Question: I'd like to create a groupable table header with a filter row below the header.
I guess the straightforward approach would be to include the filter components in the header. The problem is that the components aren't editable.
I searched, but didn't find a good or working approach. The best and working solution I found so far regarding filter components was putting them outside of the table. But when you have a grouped table that just looks and feels ugly. They must be below the header. Putting the filter components in the footer isn't an option either.
I used the groupable table header code form <URL> and added a filter component.
The problem is now that when I click on the components, I can't access them. Instead the row sorting is triggered. Even adding a mouse listener to the textfield doesn't help.
Does anyone know how to make the textfields in the table header editable? Or does anyone have a better approach about placing a table filter below the table header?
The code so far:
FilterHeader.java
'''
import java.awt.BorderLayout;
import java.awt.Color;
import java.awt.Dimension;
import java.awt.event.MouseAdapter;
import java.awt.event.MouseEvent;
import javax.swing.JComboBox;
import javax.swing.JLabel;
import javax.swing.JPanel;
import javax.swing.JTable;
import javax.swing.JTextField;
import javax.swing.UIManager;
import javax.swing.border.EmptyBorder;
public class FilterHeader extends JPanel {
public FilterHeader( JTable table, Object value, int columnIndex) {
setLayout( new BorderLayout());
// header
JLabel header = new JLabel();
header.setForeground(table.getTableHeader().getForeground());
header.setBackground(table.getTableHeader().getBackground());
header.setFont(table.getTableHeader().getFont());
header.setHorizontalAlignment(JLabel.CENTER);
header.setText(value.toString());
header.setBorder(UIManager.getBorder("TableHeader.cellBorder"));
add( header, BorderLayout.CENTER);
// append filter components to header
if( columnIndex == 3) {
JComboBox cb = new JComboBox();
cb.setBackground(Color.yellow);
cb.setBorder(UIManager.getBorder("TableHeader.cellBorder"));
cb.setBorder(new EmptyBorder(0, 0, 0, 0));
cb.setForeground(table.getTableHeader().getForeground());
cb.setPreferredSize(new Dimension(0,table.getRowHeight() + 4));
add( cb, BorderLayout.SOUTH);
} else {
JTextField tf = new JTextField( "enter filtertext");
tf.setBackground(Color.yellow);
tf.setBorder(UIManager.getBorder("TableHeader.cellBorder"));
tf.setForeground(table.getTableHeader().getForeground());
tf.setHorizontalAlignment(JLabel.CENTER);
add( tf, BorderLayout.SOUTH);
tf.addMouseListener(new MouseAdapter() {
@Override
public void mouseClicked(MouseEvent e) {
System.out.println("textfield clicked"); // doesn't work
}
});
}
}
}
'''
ColumnGroup.java
'''
import java.awt.Component;
import java.awt.Dimension;
import java.util.ArrayList;
import java.util.Collections;
import java.util.List;
import javax.swing.JTable;
import javax.swing.table.TableCellRenderer;
import javax.swing.table.TableColumn;
public class ColumnGroup {
protected TableCellRenderer renderer;
protected List<TableColumn> columns;
protected List<ColumnGroup> groups;
protected String text;
protected int margin = 0;
public ColumnGroup(String text) {
this(text, null);
}
public ColumnGroup(String text, TableCellRenderer renderer) {
this.text = text;
this.renderer = renderer;
this.columns = new ArrayList<TableColumn>();
this.groups = new ArrayList<ColumnGroup>();
}
public void add(TableColumn column) {
columns.add(column);
}
public void add(ColumnGroup group) {
groups.add(group);
}
/**
* @param column
* TableColumn
*/
public List<ColumnGroup> getColumnGroups(TableColumn column) {
if (!contains(column)) {
return Collections.emptyList();
}
List<ColumnGroup> result = new ArrayList<ColumnGroup>();
result.add(this);
if (columns.contains(column)) {
return result;
}
for (ColumnGroup columnGroup : groups) {
result.addAll(columnGroup.getColumnGroups(column));
}
return result;
}
private boolean contains(TableColumn column) {
if (columns.contains(column)) {
return true;
}
for (ColumnGroup group : groups) {
if (group.contains(column)) {
return true;
}
}
return false;
}
public TableCellRenderer getHeaderRenderer() {
return renderer;
}
public void setHeaderRenderer(TableCellRenderer renderer) {
this.renderer = renderer;
}
public String getHeaderValue() {
return text;
}
public Dimension getSize(JTable table) {
TableCellRenderer renderer = this.renderer;
if (renderer == null) {
renderer = table.getTableHeader().getDefaultRenderer();
}
Component comp = renderer.getTableCellRendererComponent(table, getHeaderValue() == null || getHeaderValue().trim().isEmpty() ? " "
: getHeaderValue(), false, false, -1, -1);
int height = comp.getPreferredSize().height;
int width = 0;
for (ColumnGroup columnGroup : groups) {
width += columnGroup.getSize(table).width;
}
for (TableColumn tableColumn : columns) {
width += tableColumn.getWidth();
width += margin;
}
return new Dimension(width, height);
}
public void setColumnMargin(int margin) {
this.margin = margin;
for (ColumnGroup columnGroup : groups) {
columnGroup.setColumnMargin(margin);
}
}
}
'''
GroupableTableHeader.java
'''
import java.util.ArrayList;
import java.util.Collections;
import java.util.List;
import javax.swing.table.JTableHeader;
import javax.swing.table.TableColumn;
import javax.swing.table.TableColumnModel;
@SuppressWarnings("serial")
public class GroupableTableHeader extends JTableHeader {
@SuppressWarnings("unused")
private static final String uiClassID = "GroupableTableHeaderUI";
protected List<ColumnGroup> columnGroups = new ArrayList<ColumnGroup>();
public GroupableTableHeader(TableColumnModel model) {
super(model);
setUI(new GroupableTableHeaderUI());
setReorderingAllowed(false);
// setDefaultRenderer(new MultiLineHeaderRenderer());
}
@Override
public void updateUI() {
setUI(new GroupableTableHeaderUI());
}
@Override
public void setReorderingAllowed(boolean b) {
super.setReorderingAllowed(false);
}
public void addColumnGroup(ColumnGroup g) {
columnGroups.add(g);
}
public List<ColumnGroup> getColumnGroups(TableColumn col) {
for (ColumnGroup group : columnGroups) {
List<ColumnGroup> groups = group.getColumnGroups(col);
if (!groups.isEmpty()) {
return groups;
}
}
return Collections.emptyList();
}
public void setColumnMargin() {
int columnMargin = getColumnModel().getColumnMargin();
for (ColumnGroup group : columnGroups) {
group.setColumnMargin(columnMargin);
}
}
}
'''
GroupableTableHeaderUI.java
'''
import java.awt.Component;
import java.awt.Dimension;
import java.awt.Graphics;
import java.awt.Rectangle;
import java.util.Enumeration;
import java.util.HashMap;
import java.util.List;
import java.util.Map;
import javax.swing.JComponent;
import javax.swing.JTable;
import javax.swing.UIManager;
import javax.swing.plaf.basic.BasicTableHeaderUI;
import javax.swing.table.DefaultTableCellRenderer;
import javax.swing.table.TableCellRenderer;
import javax.swing.table.TableColumn;
import javax.swing.table.TableColumnModel;
public class GroupableTableHeaderUI extends BasicTableHeaderUI {
protected GroupableTableHeader getHeader() {
return (GroupableTableHeader) header;
}
@Override
public void paint(Graphics g, JComponent c) {
Rectangle clipBounds = g.getClipBounds();
if (header.getColumnModel().getColumnCount() == 0) {
return;
}
int column = 0;
Dimension size = header.getSize();
Rectangle cellRect = new Rectangle(0, 0, size.width, size.height);
Map<ColumnGroup, Rectangle> groupSizeMap = new HashMap<ColumnGroup, Rectangle>();
for (Enumeration<TableColumn> enumeration = header.getColumnModel().getColumns(); enumeration.hasMoreElements();) {
cellRect.height = size.height;
cellRect.y = 0;
TableColumn aColumn = enumeration.nextElement();
List<ColumnGroup> groups = getHeader().getColumnGroups(aColumn);
int groupHeight = 0;
for (ColumnGroup group : groups) {
Rectangle groupRect = groupSizeMap.get(group);
if (groupRect == null) {
groupRect = new Rectangle(cellRect);
Dimension d = group.getSize(header.getTable());
groupRect.width = d.width;
groupRect.height = d.height;
groupSizeMap.put(group, groupRect);
}
paintCell(g, groupRect, group);
groupHeight += groupRect.height;
cellRect.height = size.height - groupHeight;
cellRect.y = groupHeight;
}
cellRect.width = aColumn.getWidth();
if (cellRect.intersects(clipBounds)) {
paintCell(g, cellRect, column);
}
cellRect.x += cellRect.width;
column++;
}
}
private void paintCell(Graphics g, Rectangle cellRect, int columnIndex) {
TableColumn aColumn = header.getColumnModel().getColumn(columnIndex);
TableCellRenderer renderer = aColumn.getHeaderRenderer();
if (renderer == null) {
// original
renderer = getHeader().getDefaultRenderer();
// modified
renderer = new DefaultTableCellRenderer() {
public Component getTableCellRendererComponent(JTable table, Object value, boolean isSelected, boolean hasFocus, int row, int column) {
FilterHeader header = new FilterHeader( table, value, column);
return header;
}
};
}
Component c = renderer.getTableCellRendererComponent(header.getTable(), aColumn.getHeaderValue(), false, false,
-1, columnIndex);
c.setBackground(UIManager.getColor("control"));
rendererPane.paintComponent(g, c, header, cellRect.x, cellRect.y, cellRect.width, cellRect.height, true);
}
private void paintCell(Graphics g, Rectangle cellRect, ColumnGroup cGroup) {
TableCellRenderer renderer = cGroup.getHeaderRenderer();
if (renderer == null) {
renderer = getHeader().getDefaultRenderer();
}
Component component = renderer.getTableCellRendererComponent(header.getTable(), cGroup.getHeaderValue(), false,
false, -1, -1);
rendererPane
.paintComponent(g, component, header, cellRect.x, cellRect.y, cellRect.width, cellRect.height, true);
}
private int getHeaderHeight() {
int headerHeight = 0;
TableColumnModel columnModel = header.getColumnModel();
for (int column = 0; column < columnModel.getColumnCount(); column++) {
TableColumn aColumn = columnModel.getColumn(column);
TableCellRenderer renderer = aColumn.getHeaderRenderer();
if (renderer == null) {
renderer = getHeader().getDefaultRenderer();
}
Component comp = renderer.getTableCellRendererComponent(header.getTable(), aColumn.getHeaderValue(), false,
false, -1, column);
int cHeight = comp.getPreferredSize().height;
List<ColumnGroup> groups = getHeader().getColumnGroups(aColumn);
for (ColumnGroup group : groups) {
cHeight += group.getSize(header.getTable()).height;
}
headerHeight = Math.max(headerHeight, cHeight);
}
return headerHeight;
}
@Override
public Dimension getPreferredSize(JComponent c) {
int width = 0;
for (Enumeration<TableColumn> enumeration = header.getColumnModel().getColumns(); enumeration.hasMoreElements();) {
TableColumn aColumn = enumeration.nextElement();
width += aColumn.getPreferredWidth();
}
return createHeaderSize(width);
}
private Dimension createHeaderSize(int width) {
TableColumnModel columnModel = header.getColumnModel();
width += columnModel.getColumnMargin() * columnModel.getColumnCount();
if (width > Integer.MAX_VALUE) {
width = Integer.MAX_VALUE;
}
return new Dimension(width, getHeaderHeight());
}
}
'''
GroupableHeaderExample.java
'''
import java.awt.event.WindowAdapter;
import java.awt.event.WindowEvent;
import javax.swing.JFrame;
import javax.swing.JScrollPane;
import javax.swing.JTable;
import javax.swing.RowSorter;
import javax.swing.table.DefaultTableModel;
import javax.swing.table.JTableHeader;
import javax.swing.table.TableColumnModel;
import javax.swing.table.TableModel;
import javax.swing.table.TableRowSorter;
// original from https://stackoverflow.com/questions/21347647/how-to-combine-two-column-headers-in-jtable-in-swings
public class GroupableHeaderExample extends JFrame {
GroupableHeaderExample() {
super( "Groupable Header Example" );
DefaultTableModel dm = new DefaultTableModel();
dm.setDataVector(new Object[][]{
{"1","a","b","c","d","e"},
{"2","f","g","h","i","j"},
{"3","k","l","m","n","o"},
{"4","p","q","r","s","t"}
},
new Object[]{"SNo.","1","2","Native","2","3"});
JTable table = new JTable( dm ) {
protected JTableHeader createDefaultTableHeader() {
return new GroupableTableHeader(columnModel);
}
};
TableColumnModel cm = table.getColumnModel();
ColumnGroup g_name = new ColumnGroup("Name");
g_name.add(cm.getColumn(1));
g_name.add(cm.getColumn(2));
ColumnGroup g_lang = new ColumnGroup("Language");
g_lang.add(cm.getColumn(3));
ColumnGroup g_other = new ColumnGroup("Others");
g_other.add(cm.getColumn(4));
g_other.add(cm.getColumn(5));
g_lang.add(g_other);
GroupableTableHeader header = (GroupableTableHeader)table.getTableHeader();
header.addColumnGroup(g_name);
header.addColumnGroup(g_lang);
JScrollPane scroll = new JScrollPane( table );
getContentPane().add( scroll );
setSize( 400, 120 );
// allow sorting
RowSorter<TableModel> sorter = new TableRowSorter<TableModel>(dm);
table.setRowSorter(sorter);
}
public static void main(String[] args) {
GroupableHeaderExample frame = new GroupableHeaderExample();
frame.setSize(1024,768);
frame.addWindowListener( new WindowAdapter() {
public void windowClosing( WindowEvent e ) {
System.exit(0);
}
});
frame.setVisible(true);
}
}
'''
And a screenshot:

Thank you very much for the help!
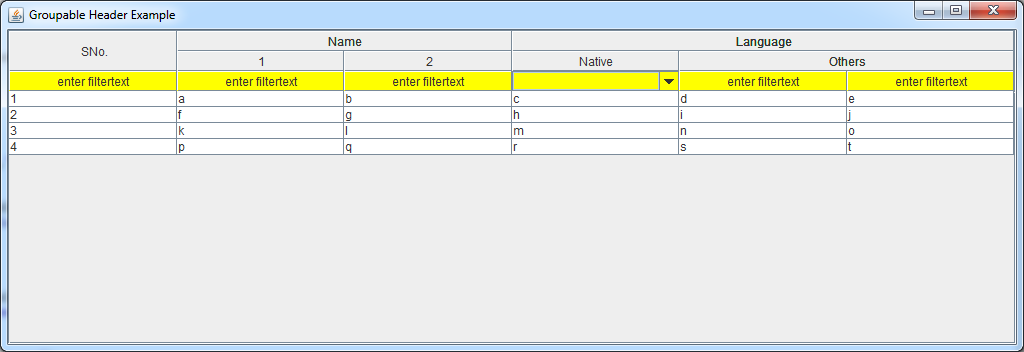
Answer: Solved it by combining various sources.
One source was <URL>, but that solution put the filter only outside of the table.
Another source was the <URL>. That's very awesome, but also very heavy weight for my needs. And doesn't support grouped columns. So all in all what I needed was this piece of code:
'''
JViewport headerViewport = new JViewport() {
@Override
public void setView(Component view) {
if (view instanceof JTableHeader) {
filterHeader.add(view, BorderLayout.NORTH);
super.setView(filterHeader);
}
}
};
scroll.setColumnHeader(headerViewport);
'''
and
'''
private class TableFilterHeader extends JPanel {
public TableFilterHeader(JTableHeader th) {
setLayout(new BorderLayout());
add(new TableFilterRow(th.getTable()), BorderLayout.SOUTH);
}
}
'''
A screenshot:

Interested ones can get the <URL>. What's missing is the filter itself, but that's just straightforward: Add a document listener and apply the filter.